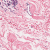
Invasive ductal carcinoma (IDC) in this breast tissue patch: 0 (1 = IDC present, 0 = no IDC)